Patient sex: M
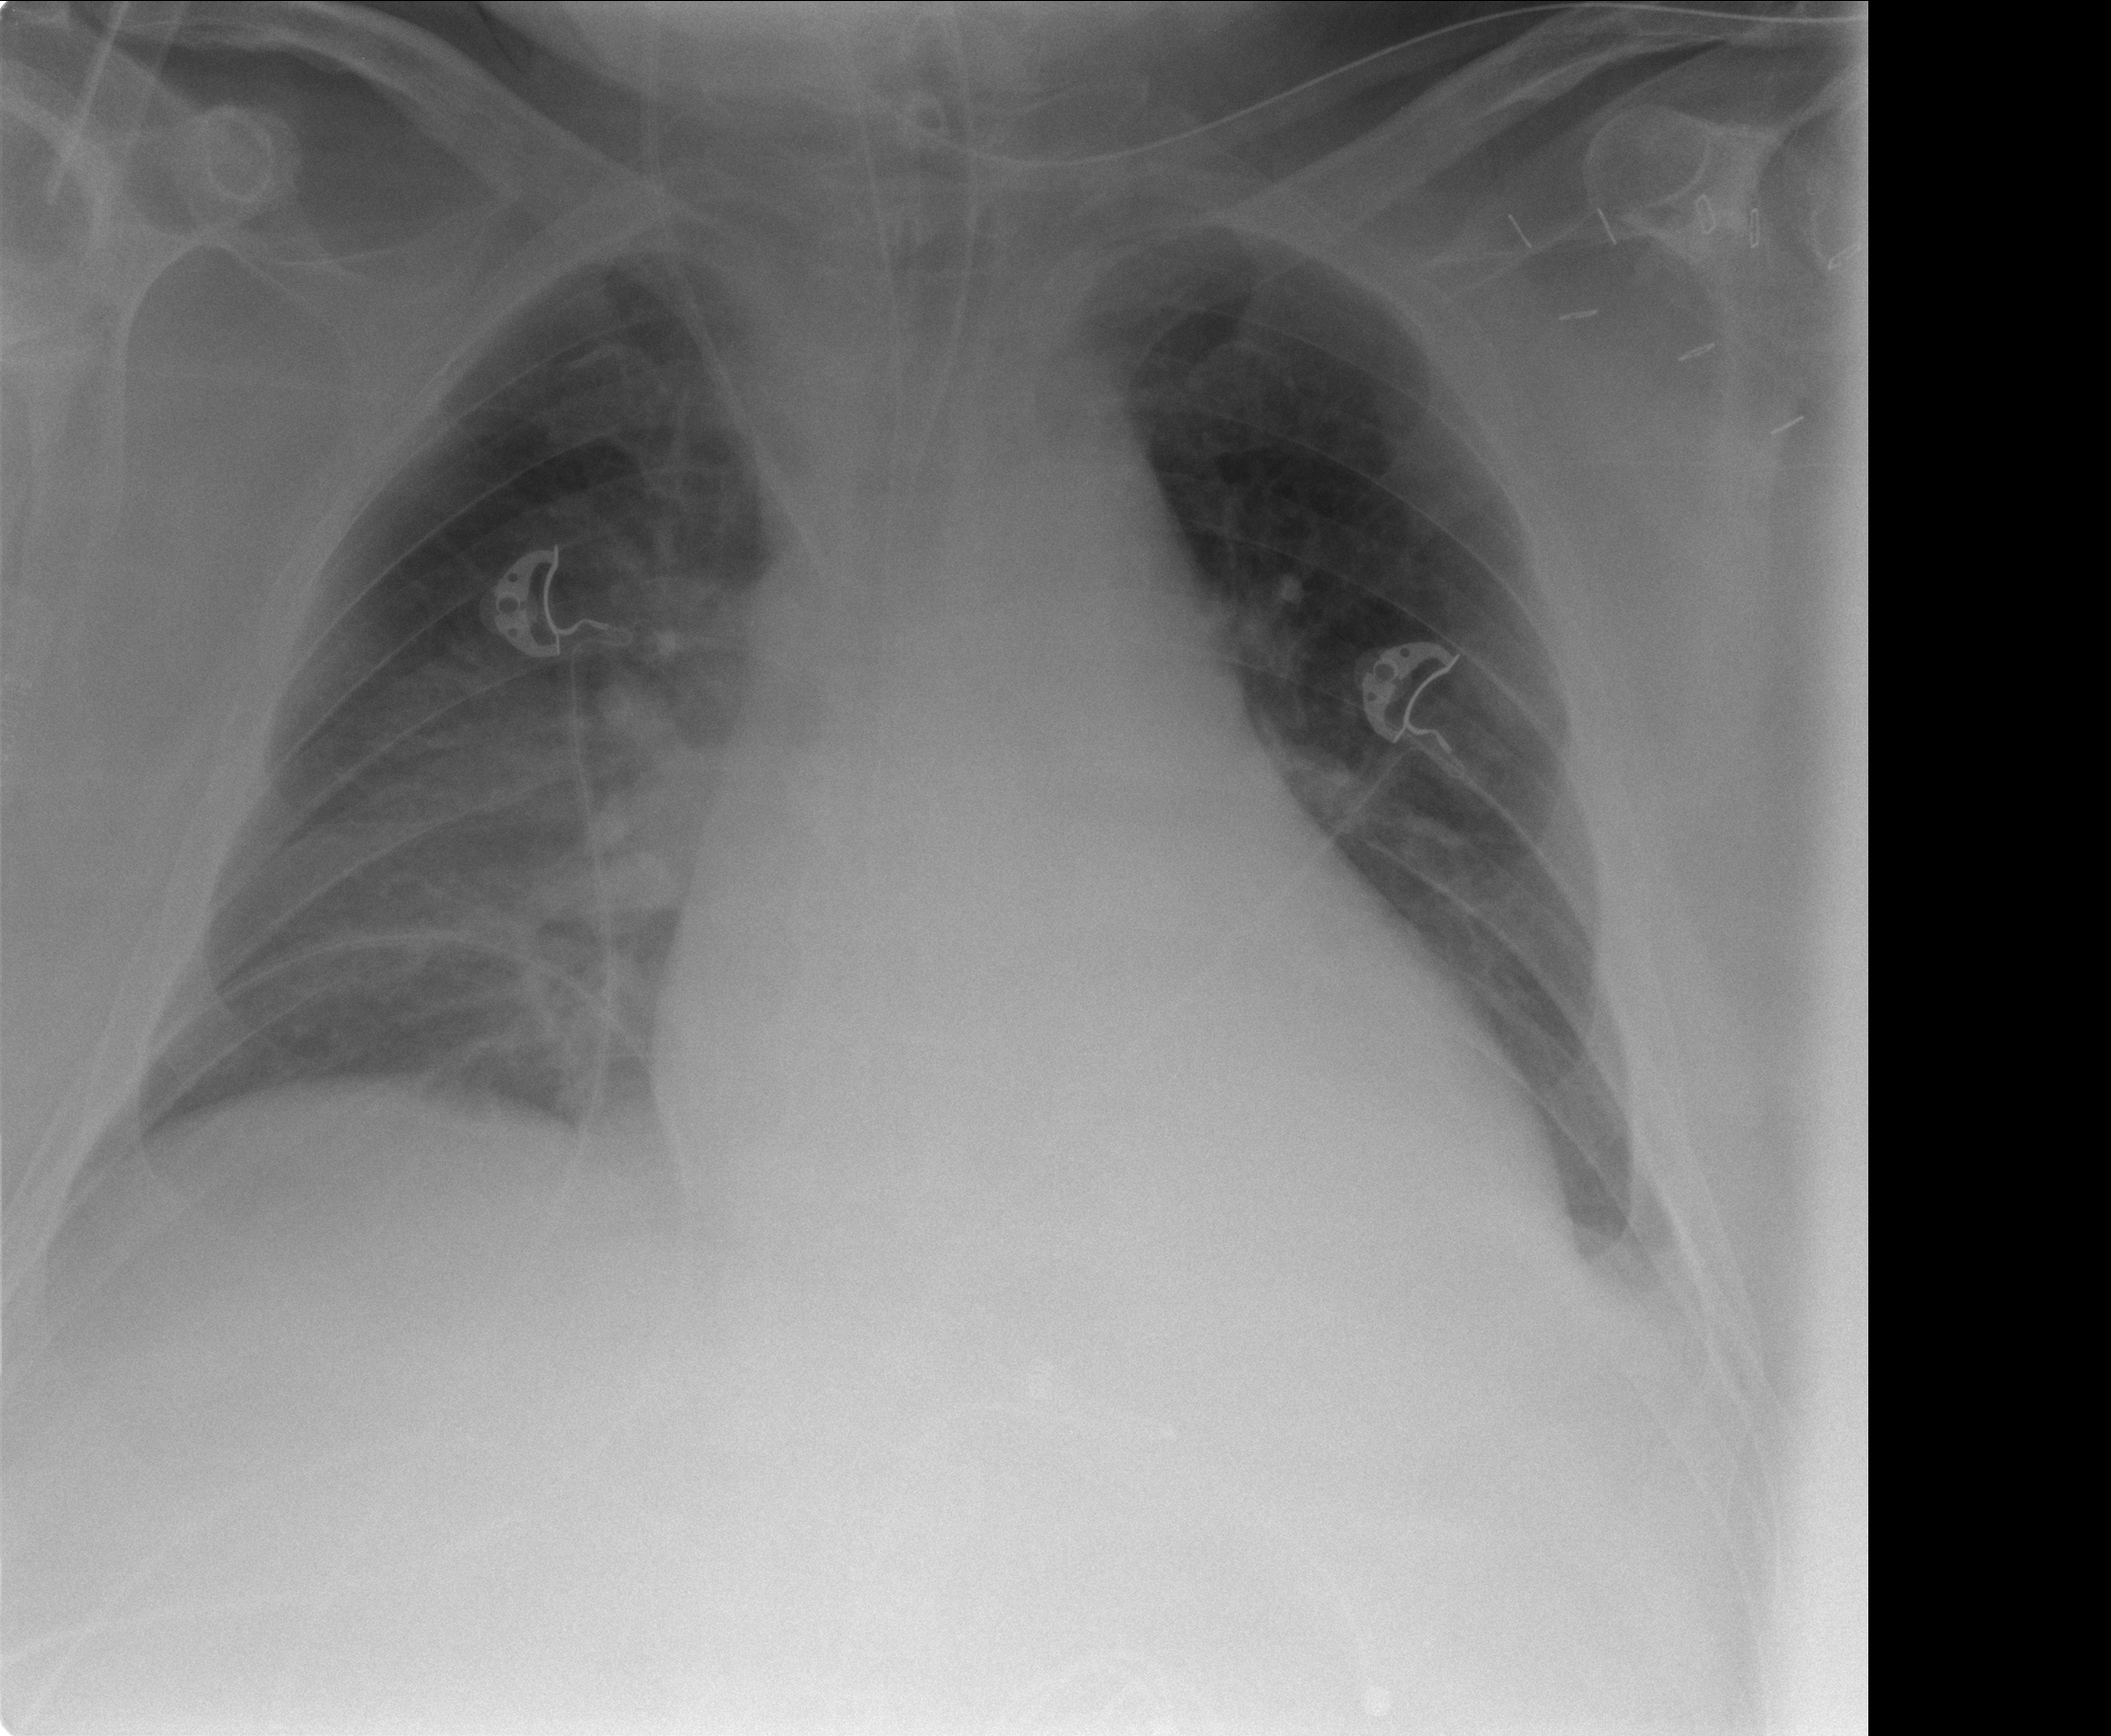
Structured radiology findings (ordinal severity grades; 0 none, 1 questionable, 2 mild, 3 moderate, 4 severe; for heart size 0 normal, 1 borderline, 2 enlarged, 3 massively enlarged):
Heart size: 2
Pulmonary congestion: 1
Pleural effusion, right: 1
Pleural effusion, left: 1
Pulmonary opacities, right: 2
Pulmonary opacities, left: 0
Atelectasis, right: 2
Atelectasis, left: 0